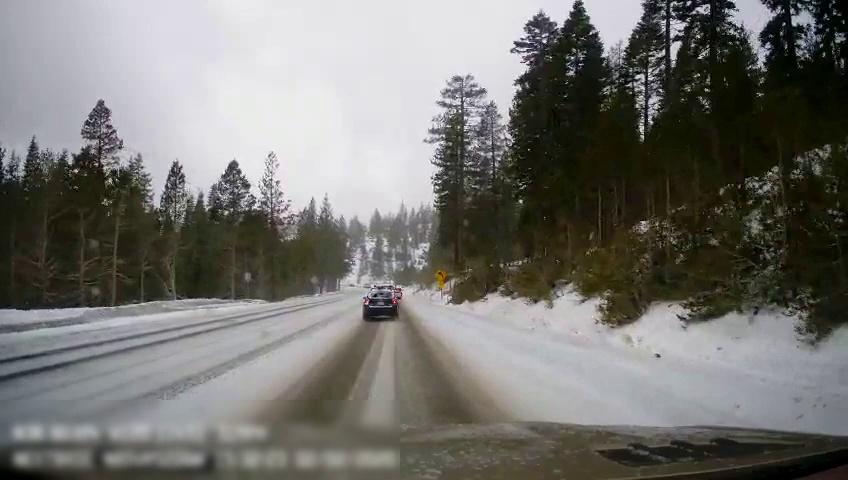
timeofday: Day
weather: Snowy
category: Drivable Space
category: Vehicles | Car
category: Traffic | Signs